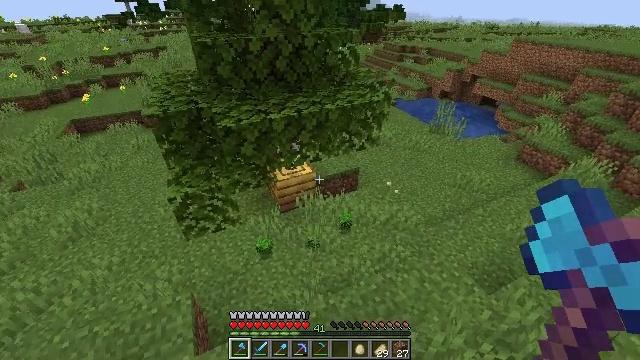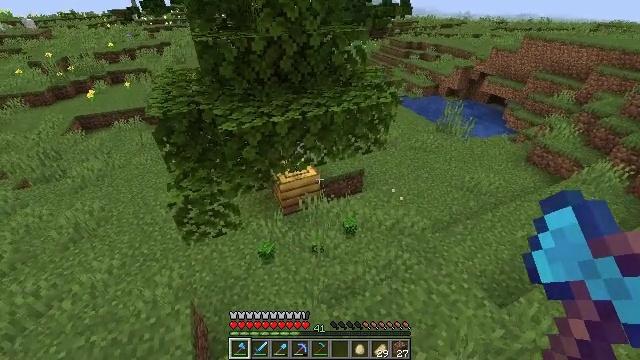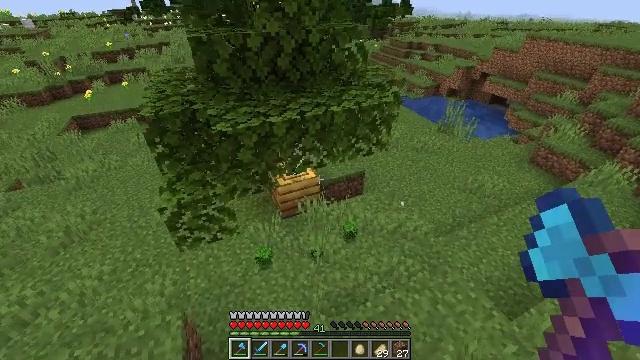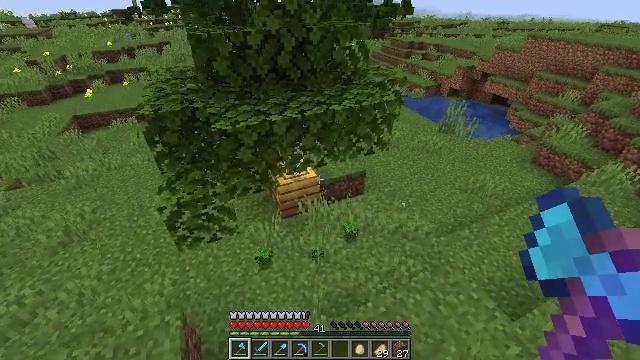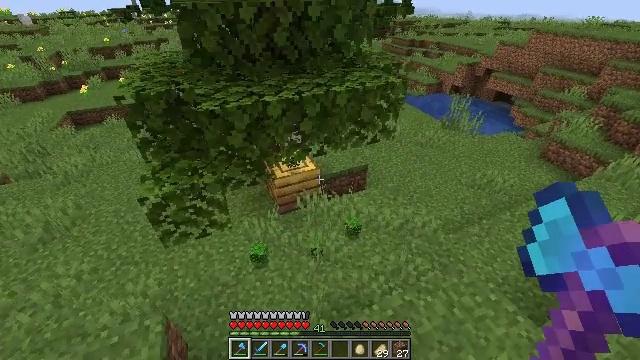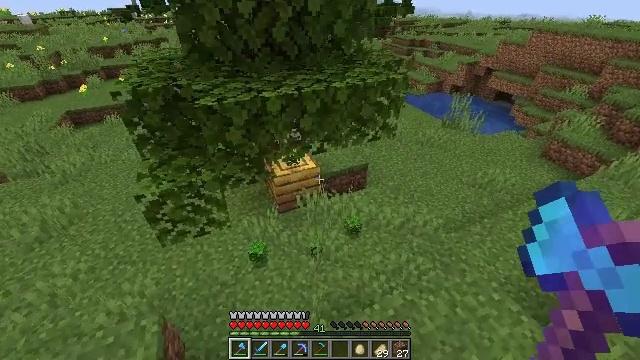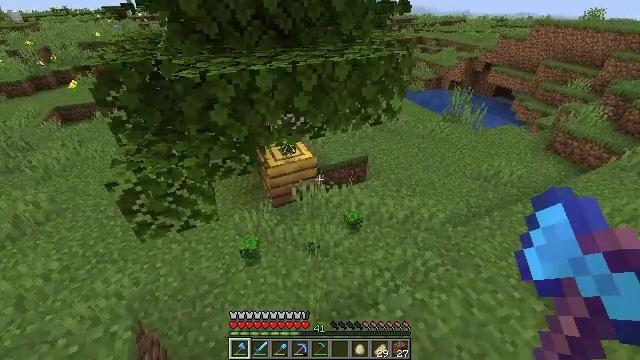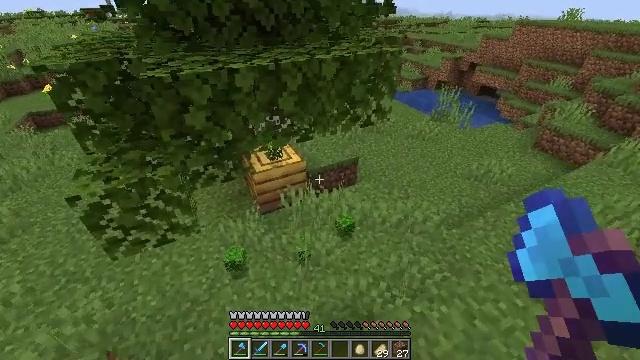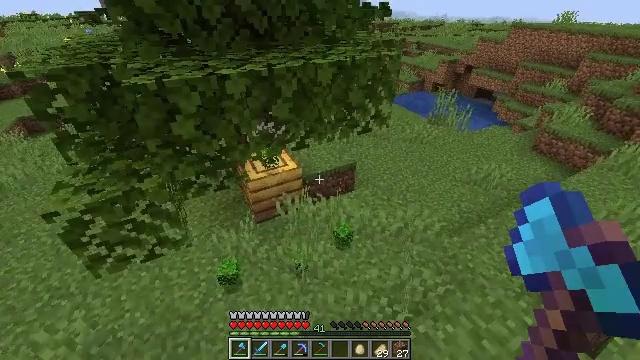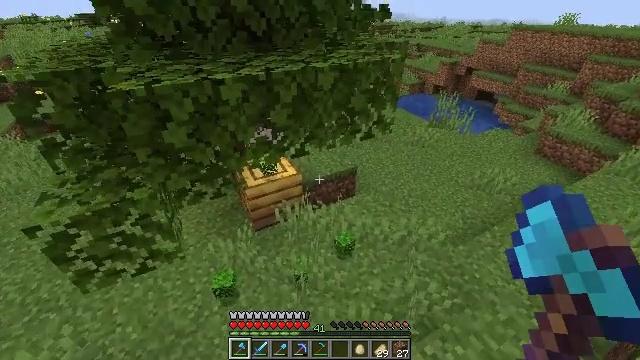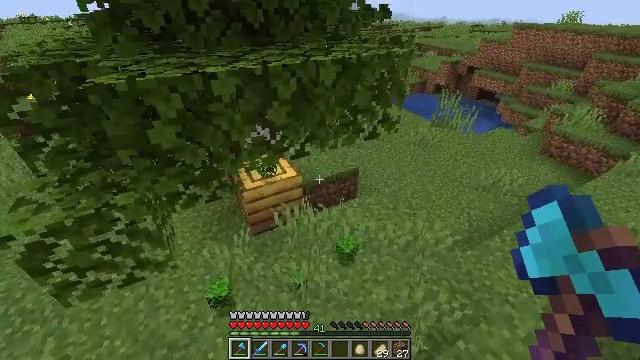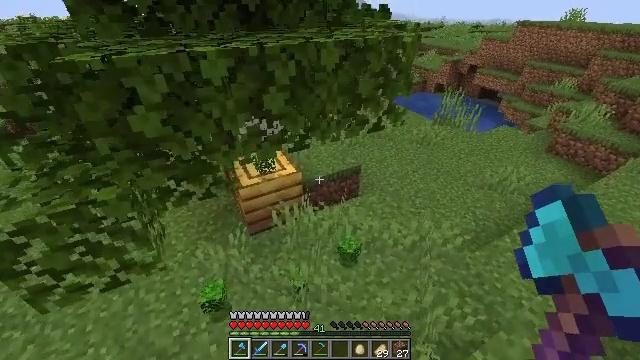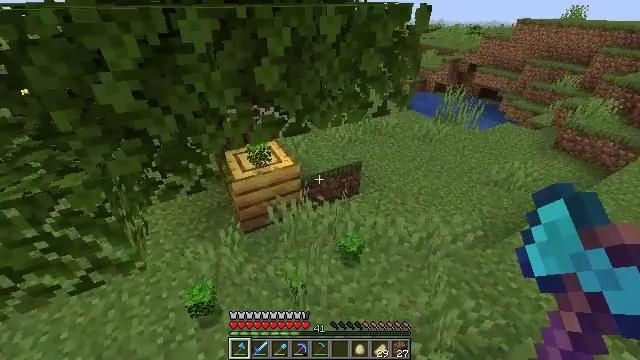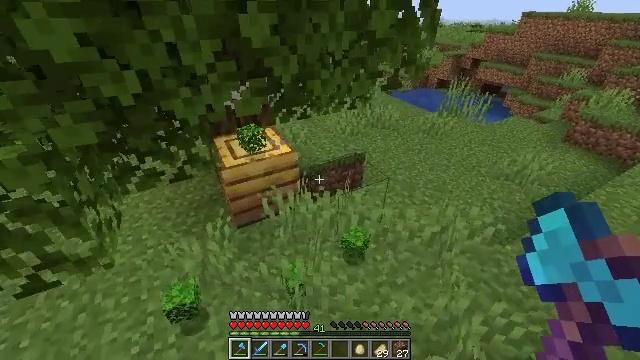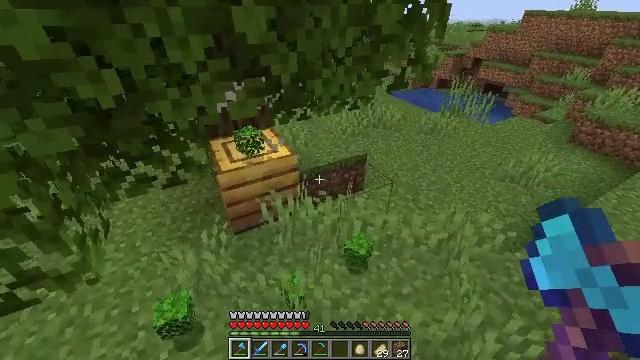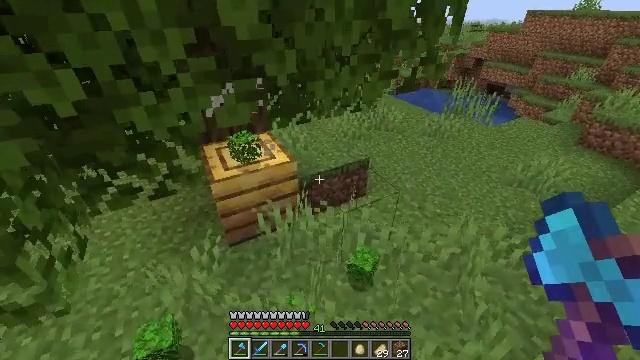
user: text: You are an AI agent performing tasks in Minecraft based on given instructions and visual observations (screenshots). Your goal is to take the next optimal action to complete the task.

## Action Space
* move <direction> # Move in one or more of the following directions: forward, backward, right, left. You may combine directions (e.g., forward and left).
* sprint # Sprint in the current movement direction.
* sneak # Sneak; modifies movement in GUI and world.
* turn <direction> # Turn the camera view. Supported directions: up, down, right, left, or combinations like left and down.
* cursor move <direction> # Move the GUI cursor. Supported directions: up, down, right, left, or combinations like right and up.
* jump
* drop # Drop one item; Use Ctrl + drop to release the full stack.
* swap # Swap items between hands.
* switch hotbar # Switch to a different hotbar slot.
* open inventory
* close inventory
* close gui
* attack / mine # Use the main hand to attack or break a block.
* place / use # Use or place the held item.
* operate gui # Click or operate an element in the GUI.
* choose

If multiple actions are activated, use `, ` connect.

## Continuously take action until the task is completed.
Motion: motion action
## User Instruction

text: Mine the bee nest.
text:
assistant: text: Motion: move forward, turn left
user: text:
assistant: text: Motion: move forward
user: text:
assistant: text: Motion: move forward
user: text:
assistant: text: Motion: move forward
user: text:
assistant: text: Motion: move forward
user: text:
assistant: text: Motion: move forward
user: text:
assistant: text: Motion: move forward, turn right
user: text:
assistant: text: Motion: move forward
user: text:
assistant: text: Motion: move forward
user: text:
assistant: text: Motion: move forward
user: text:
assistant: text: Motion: move forward
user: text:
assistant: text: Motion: move forward
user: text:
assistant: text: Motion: move forward
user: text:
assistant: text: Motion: move forward
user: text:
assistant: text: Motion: move forward
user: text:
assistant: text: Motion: move forward and move right
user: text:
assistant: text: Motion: move forward and move right
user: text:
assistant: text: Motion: move forward and move right
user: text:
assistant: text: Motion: move forward and move right
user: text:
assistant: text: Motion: move forward and move right, turn left
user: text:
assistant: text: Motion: move forward and move right, turn left
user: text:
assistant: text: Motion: move forward and move right, turn left
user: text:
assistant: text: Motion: move forward and move right, turn left
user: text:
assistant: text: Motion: move forward and move right
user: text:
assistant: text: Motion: move forward and move right
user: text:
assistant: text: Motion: move forward and move right
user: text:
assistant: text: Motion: move forward and move right, turn left
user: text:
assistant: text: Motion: move forward and move right, turn left
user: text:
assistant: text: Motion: move forward and move right, turn left
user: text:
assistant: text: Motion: move forward and move right, turn left